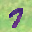
Label: 7